Interaction volume radius: 5 \u00c5
Interaction volume height: 10 \u00c5
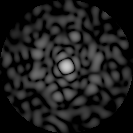
Disorder parameter: 0.8623